Question: I am trying to start apache server since morning but it doesn't start at all.
I have changed the main port from 80 to 8012 and done everything that I could after reading Q&As on forums on internet, but I am unable to start it. Here is a screen shot of my XAMPP control panel

just for information i am using apache 2.4, php 7 and mysql 5.7
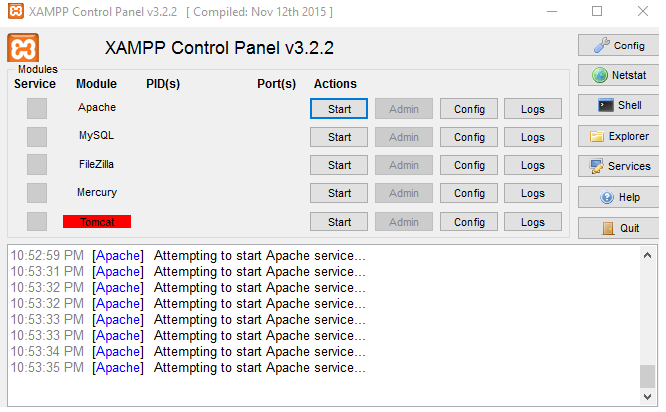
Answer: During the installation, you might save it a different folder name by renaming it. Upon trying to start the xampp the system cannot find the file path.